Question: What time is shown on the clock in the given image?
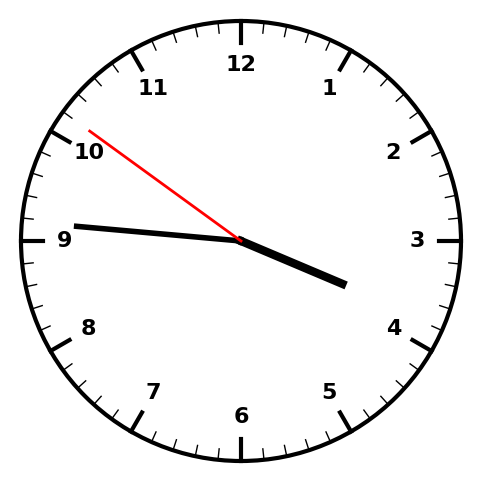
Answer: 03:45:51